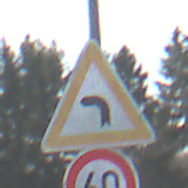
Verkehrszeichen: KurveLinks
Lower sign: Geschwindigkeit60
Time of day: Midday
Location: Outdoor (Suburban)
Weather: PartlyCloudy
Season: NotSpecified
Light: Natural